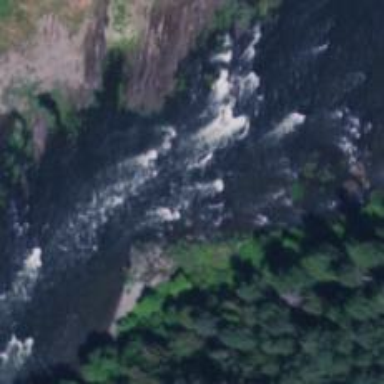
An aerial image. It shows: Rapids in the waterway.